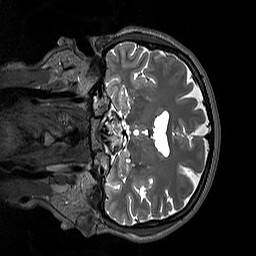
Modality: T2w
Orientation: coronal
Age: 40
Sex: female
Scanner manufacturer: siemens
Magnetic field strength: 3 T
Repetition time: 3.2 s
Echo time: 0.412 s